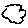
Label: cloud